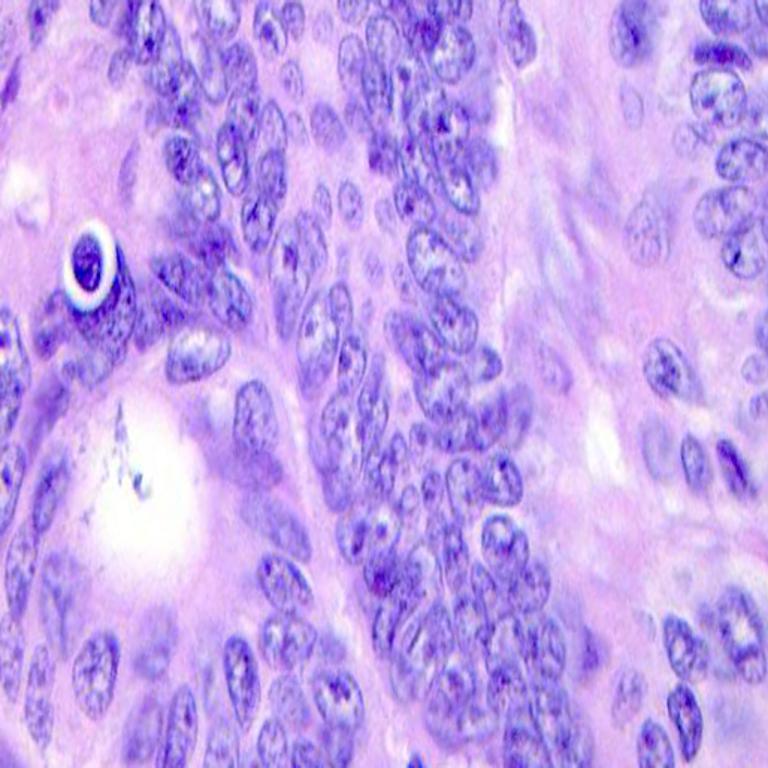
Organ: colon
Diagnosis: adenocarcinomas